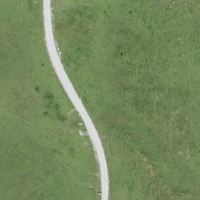
EUNIS habitat code: 23
Species observed at this site:
Caltha palustris